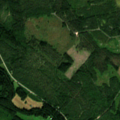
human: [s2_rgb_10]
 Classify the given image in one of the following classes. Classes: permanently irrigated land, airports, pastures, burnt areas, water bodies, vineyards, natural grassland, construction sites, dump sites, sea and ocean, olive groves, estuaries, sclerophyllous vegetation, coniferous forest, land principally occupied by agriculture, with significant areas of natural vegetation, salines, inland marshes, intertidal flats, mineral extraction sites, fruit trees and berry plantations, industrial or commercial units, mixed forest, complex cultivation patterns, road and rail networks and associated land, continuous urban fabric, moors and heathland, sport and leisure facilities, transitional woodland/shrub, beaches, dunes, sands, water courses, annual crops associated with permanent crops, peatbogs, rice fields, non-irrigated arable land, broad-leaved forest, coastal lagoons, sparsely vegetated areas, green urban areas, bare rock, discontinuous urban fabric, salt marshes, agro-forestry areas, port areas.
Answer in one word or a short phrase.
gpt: coniferous forest, mixed forest, transitional woodland/shrub